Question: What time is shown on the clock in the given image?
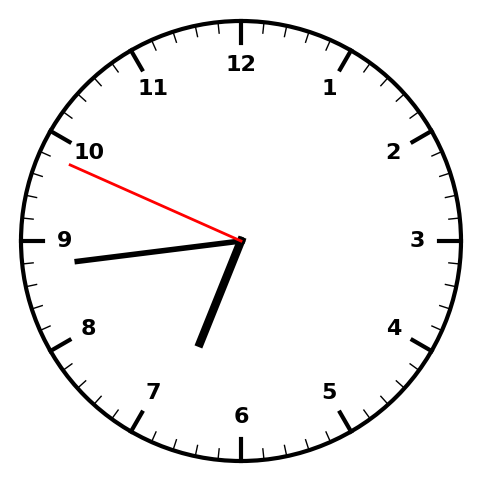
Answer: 06:43:49